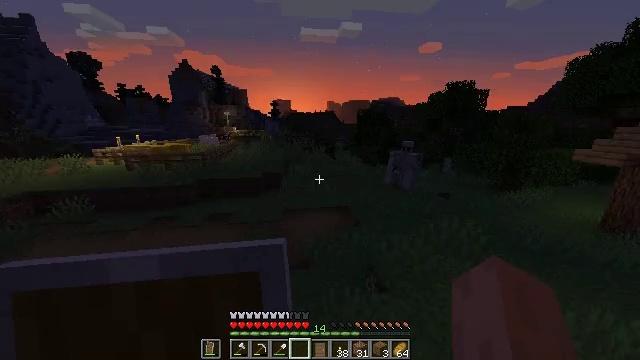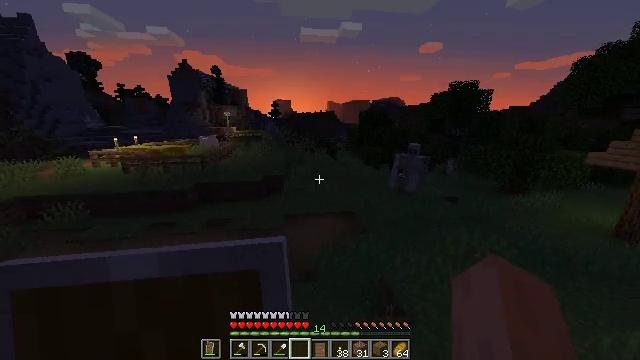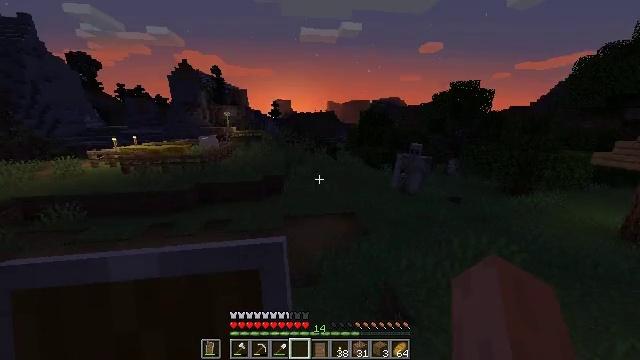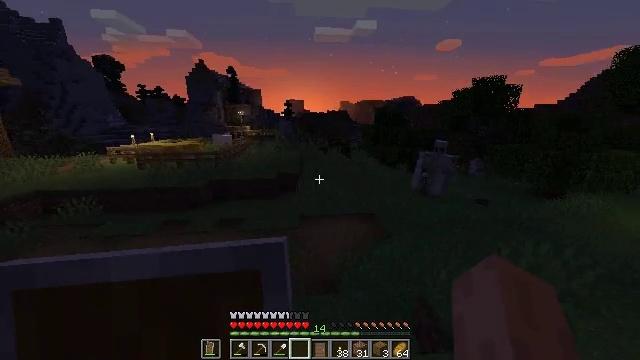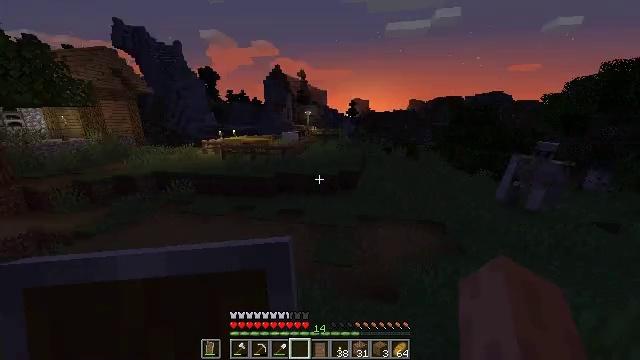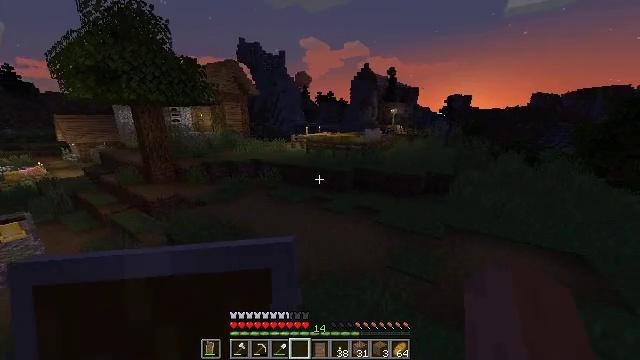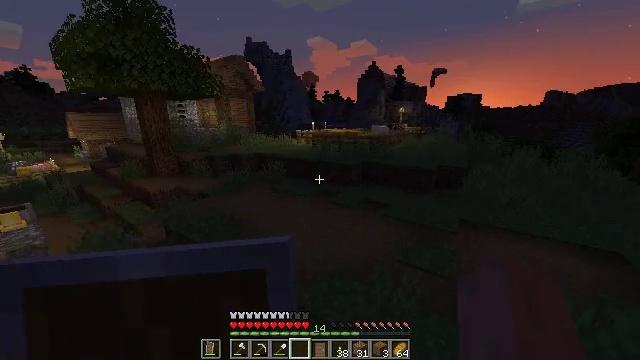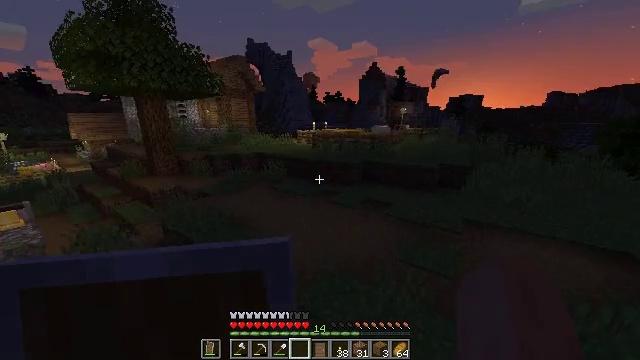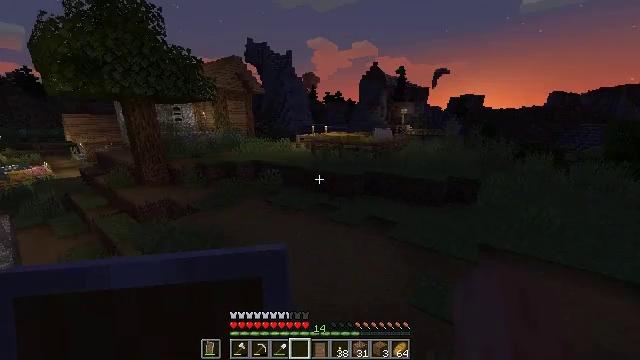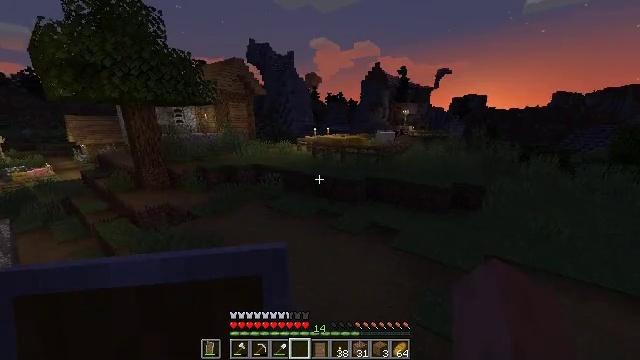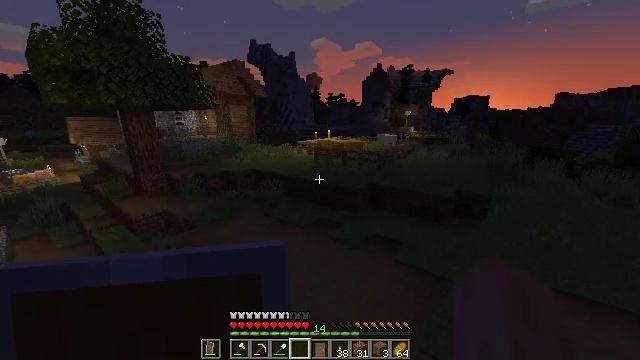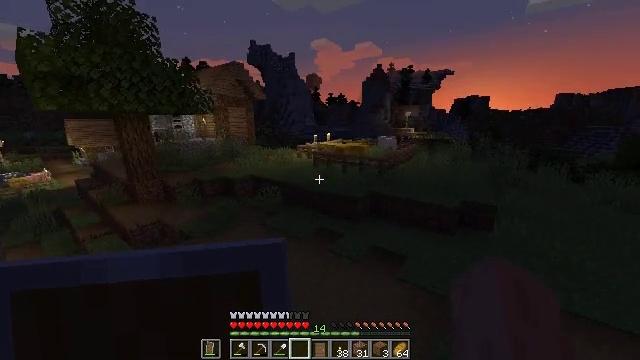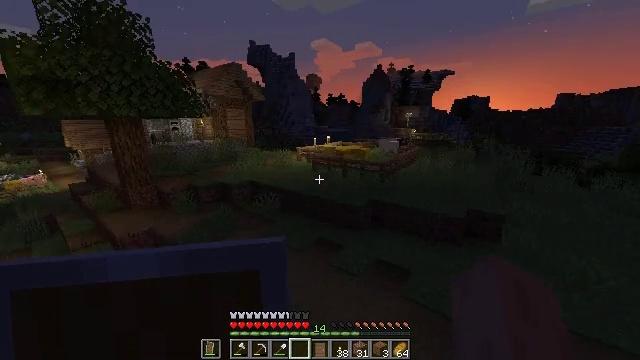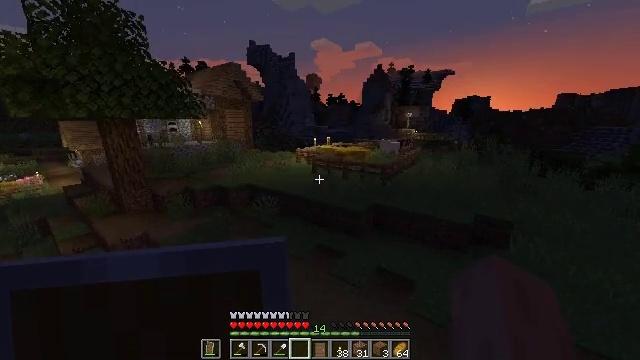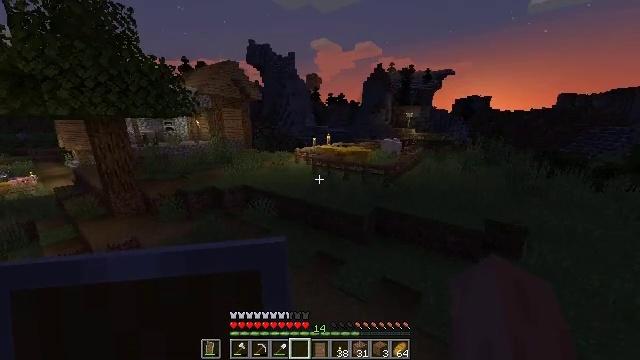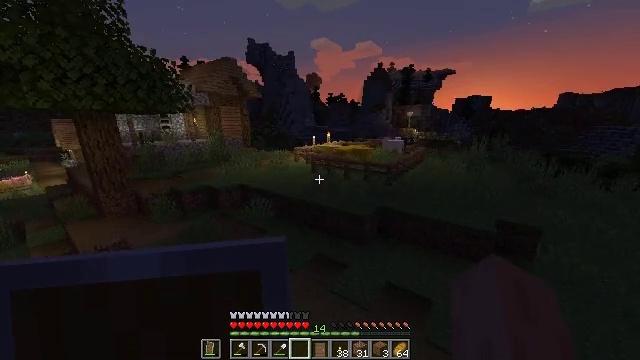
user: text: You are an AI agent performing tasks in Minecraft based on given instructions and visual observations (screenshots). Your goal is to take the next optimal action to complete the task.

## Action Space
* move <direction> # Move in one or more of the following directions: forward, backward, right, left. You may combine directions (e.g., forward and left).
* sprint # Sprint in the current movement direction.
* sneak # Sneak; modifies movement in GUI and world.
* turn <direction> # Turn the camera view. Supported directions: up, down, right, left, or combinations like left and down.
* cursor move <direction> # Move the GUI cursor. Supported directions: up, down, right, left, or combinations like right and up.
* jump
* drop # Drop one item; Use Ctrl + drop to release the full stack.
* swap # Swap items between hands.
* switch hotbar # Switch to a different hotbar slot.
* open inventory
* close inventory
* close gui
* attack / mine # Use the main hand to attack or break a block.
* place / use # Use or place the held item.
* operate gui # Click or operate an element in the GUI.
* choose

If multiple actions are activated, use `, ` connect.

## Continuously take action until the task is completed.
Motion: motion action
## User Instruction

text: Gather the bell for your inventory.
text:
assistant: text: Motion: move forward and move left, sprint, jump
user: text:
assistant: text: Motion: move forward and move left, sprint, jump
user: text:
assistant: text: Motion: move forward and move left, sprint, turn left, jump
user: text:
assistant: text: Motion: move forward and move left, sprint, turn left, jump
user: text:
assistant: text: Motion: move forward and move left, sprint, turn left, jump
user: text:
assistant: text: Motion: move forward, sprint, turn left, jump
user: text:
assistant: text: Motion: move forward, sprint, jump
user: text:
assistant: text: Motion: move forward, sprint, jump
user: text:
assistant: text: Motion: move forward, sprint, jump
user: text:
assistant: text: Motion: move forward, sprint, jump
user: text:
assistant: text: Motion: move forward, sprint, jump
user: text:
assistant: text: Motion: move forward, sprint, jump
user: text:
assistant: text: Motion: move forward, sprint, jump
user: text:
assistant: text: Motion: move forward, sprint, jump
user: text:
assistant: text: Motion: move forward, sprint, jump
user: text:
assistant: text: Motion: move forward, sprint, jump
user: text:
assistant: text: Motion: move forward, sprint, jump
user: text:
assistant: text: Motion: move forward, sprint, jump
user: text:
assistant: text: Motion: move forward, sprint, jump
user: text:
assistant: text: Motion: move forward, sprint, turn left, jump
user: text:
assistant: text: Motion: move forward, sprint, turn left, jump
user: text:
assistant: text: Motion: move forward, sprint, turn left, jump
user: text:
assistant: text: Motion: move forward, sprint, jump
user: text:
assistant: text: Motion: move forward, sprint, jump
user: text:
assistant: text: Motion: move forward, sprint, jump
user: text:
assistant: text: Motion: move forward, sprint, jump
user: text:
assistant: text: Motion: move forward, sprint, jump
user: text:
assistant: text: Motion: move forward, sprint, turn left, jump
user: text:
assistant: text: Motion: move forward, sprint, turn left and up, jump
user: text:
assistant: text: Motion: move forward, sprint, turn left and up, jump